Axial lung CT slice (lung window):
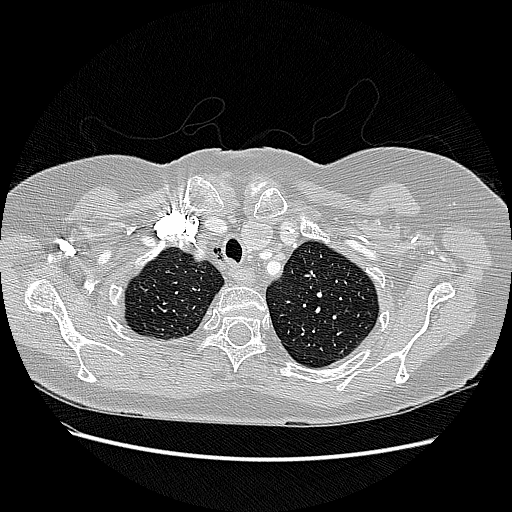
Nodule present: no